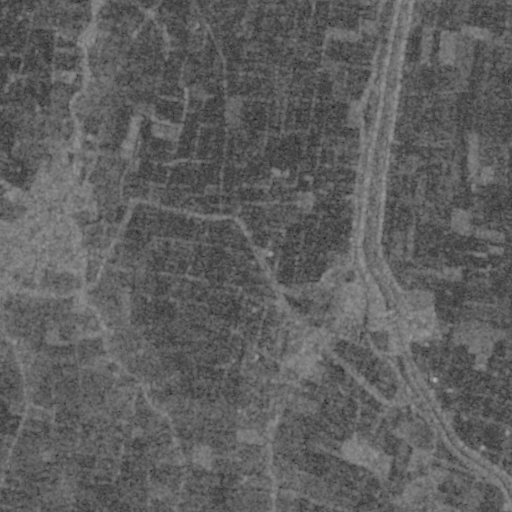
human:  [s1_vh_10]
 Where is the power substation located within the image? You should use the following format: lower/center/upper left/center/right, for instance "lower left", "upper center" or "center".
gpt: The power substation is located in the lower right of the image.
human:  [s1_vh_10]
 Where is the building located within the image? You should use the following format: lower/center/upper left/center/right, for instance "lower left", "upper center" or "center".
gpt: There is no building in the image.

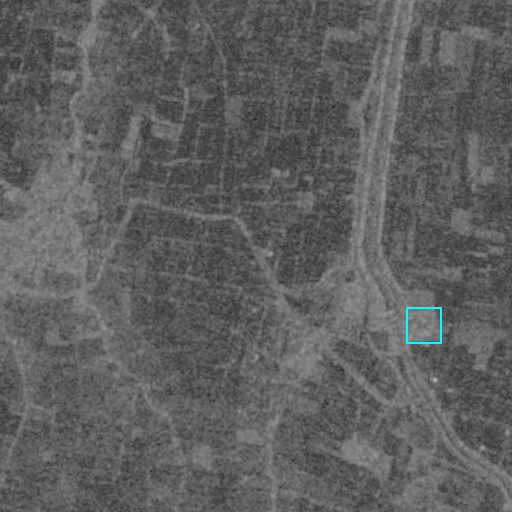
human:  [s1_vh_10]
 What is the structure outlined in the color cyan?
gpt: The structure outlined in cyan is a power substation.
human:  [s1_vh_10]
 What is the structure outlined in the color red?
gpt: There is no red outline.